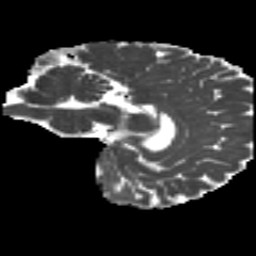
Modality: MD
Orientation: sagittal
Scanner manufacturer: siemens
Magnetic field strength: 3 T
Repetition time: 4.16 s
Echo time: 0.0806 s